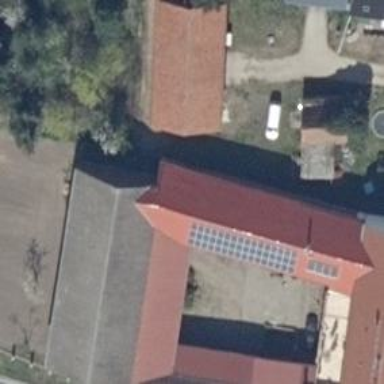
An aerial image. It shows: Solar photovoltaic panel generating electricity through small installation.